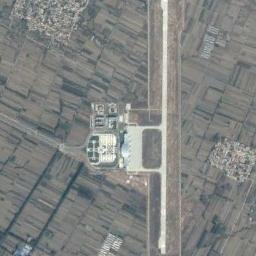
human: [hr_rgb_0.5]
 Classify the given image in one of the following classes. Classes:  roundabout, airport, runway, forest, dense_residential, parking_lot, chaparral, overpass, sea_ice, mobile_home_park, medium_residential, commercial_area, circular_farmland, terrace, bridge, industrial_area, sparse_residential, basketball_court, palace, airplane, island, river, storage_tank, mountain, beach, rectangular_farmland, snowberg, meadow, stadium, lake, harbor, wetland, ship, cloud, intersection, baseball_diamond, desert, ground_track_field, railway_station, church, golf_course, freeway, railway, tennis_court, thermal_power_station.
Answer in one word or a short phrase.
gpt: airport